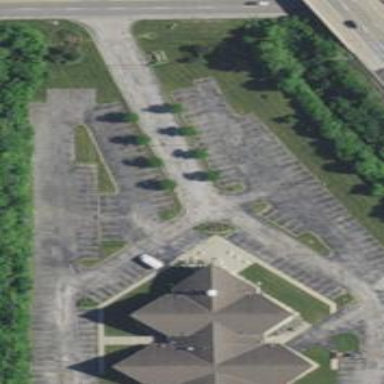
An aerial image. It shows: Parking area.